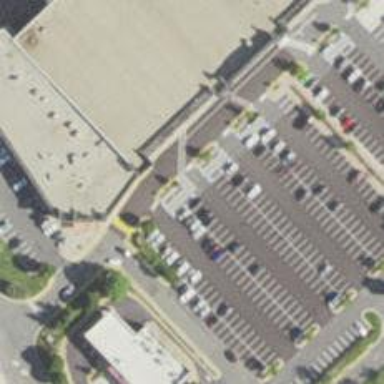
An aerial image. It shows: Parking space is available.